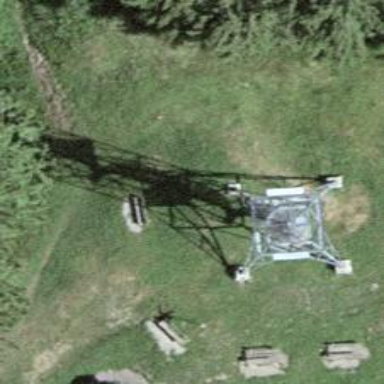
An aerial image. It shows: Bench.